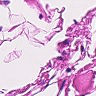
Metastatic tissue present: no